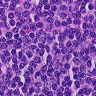
Metastatic tissue present: no